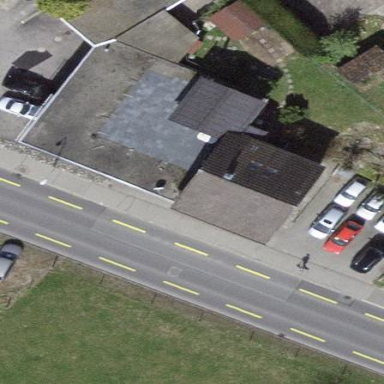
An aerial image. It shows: Building used as car repair shop.